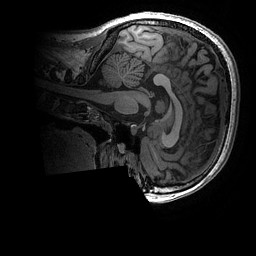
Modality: T1w
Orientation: sagittal
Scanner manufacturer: ge
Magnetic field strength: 3 T
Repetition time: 0.008156 s
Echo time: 0.00318 s